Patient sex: F
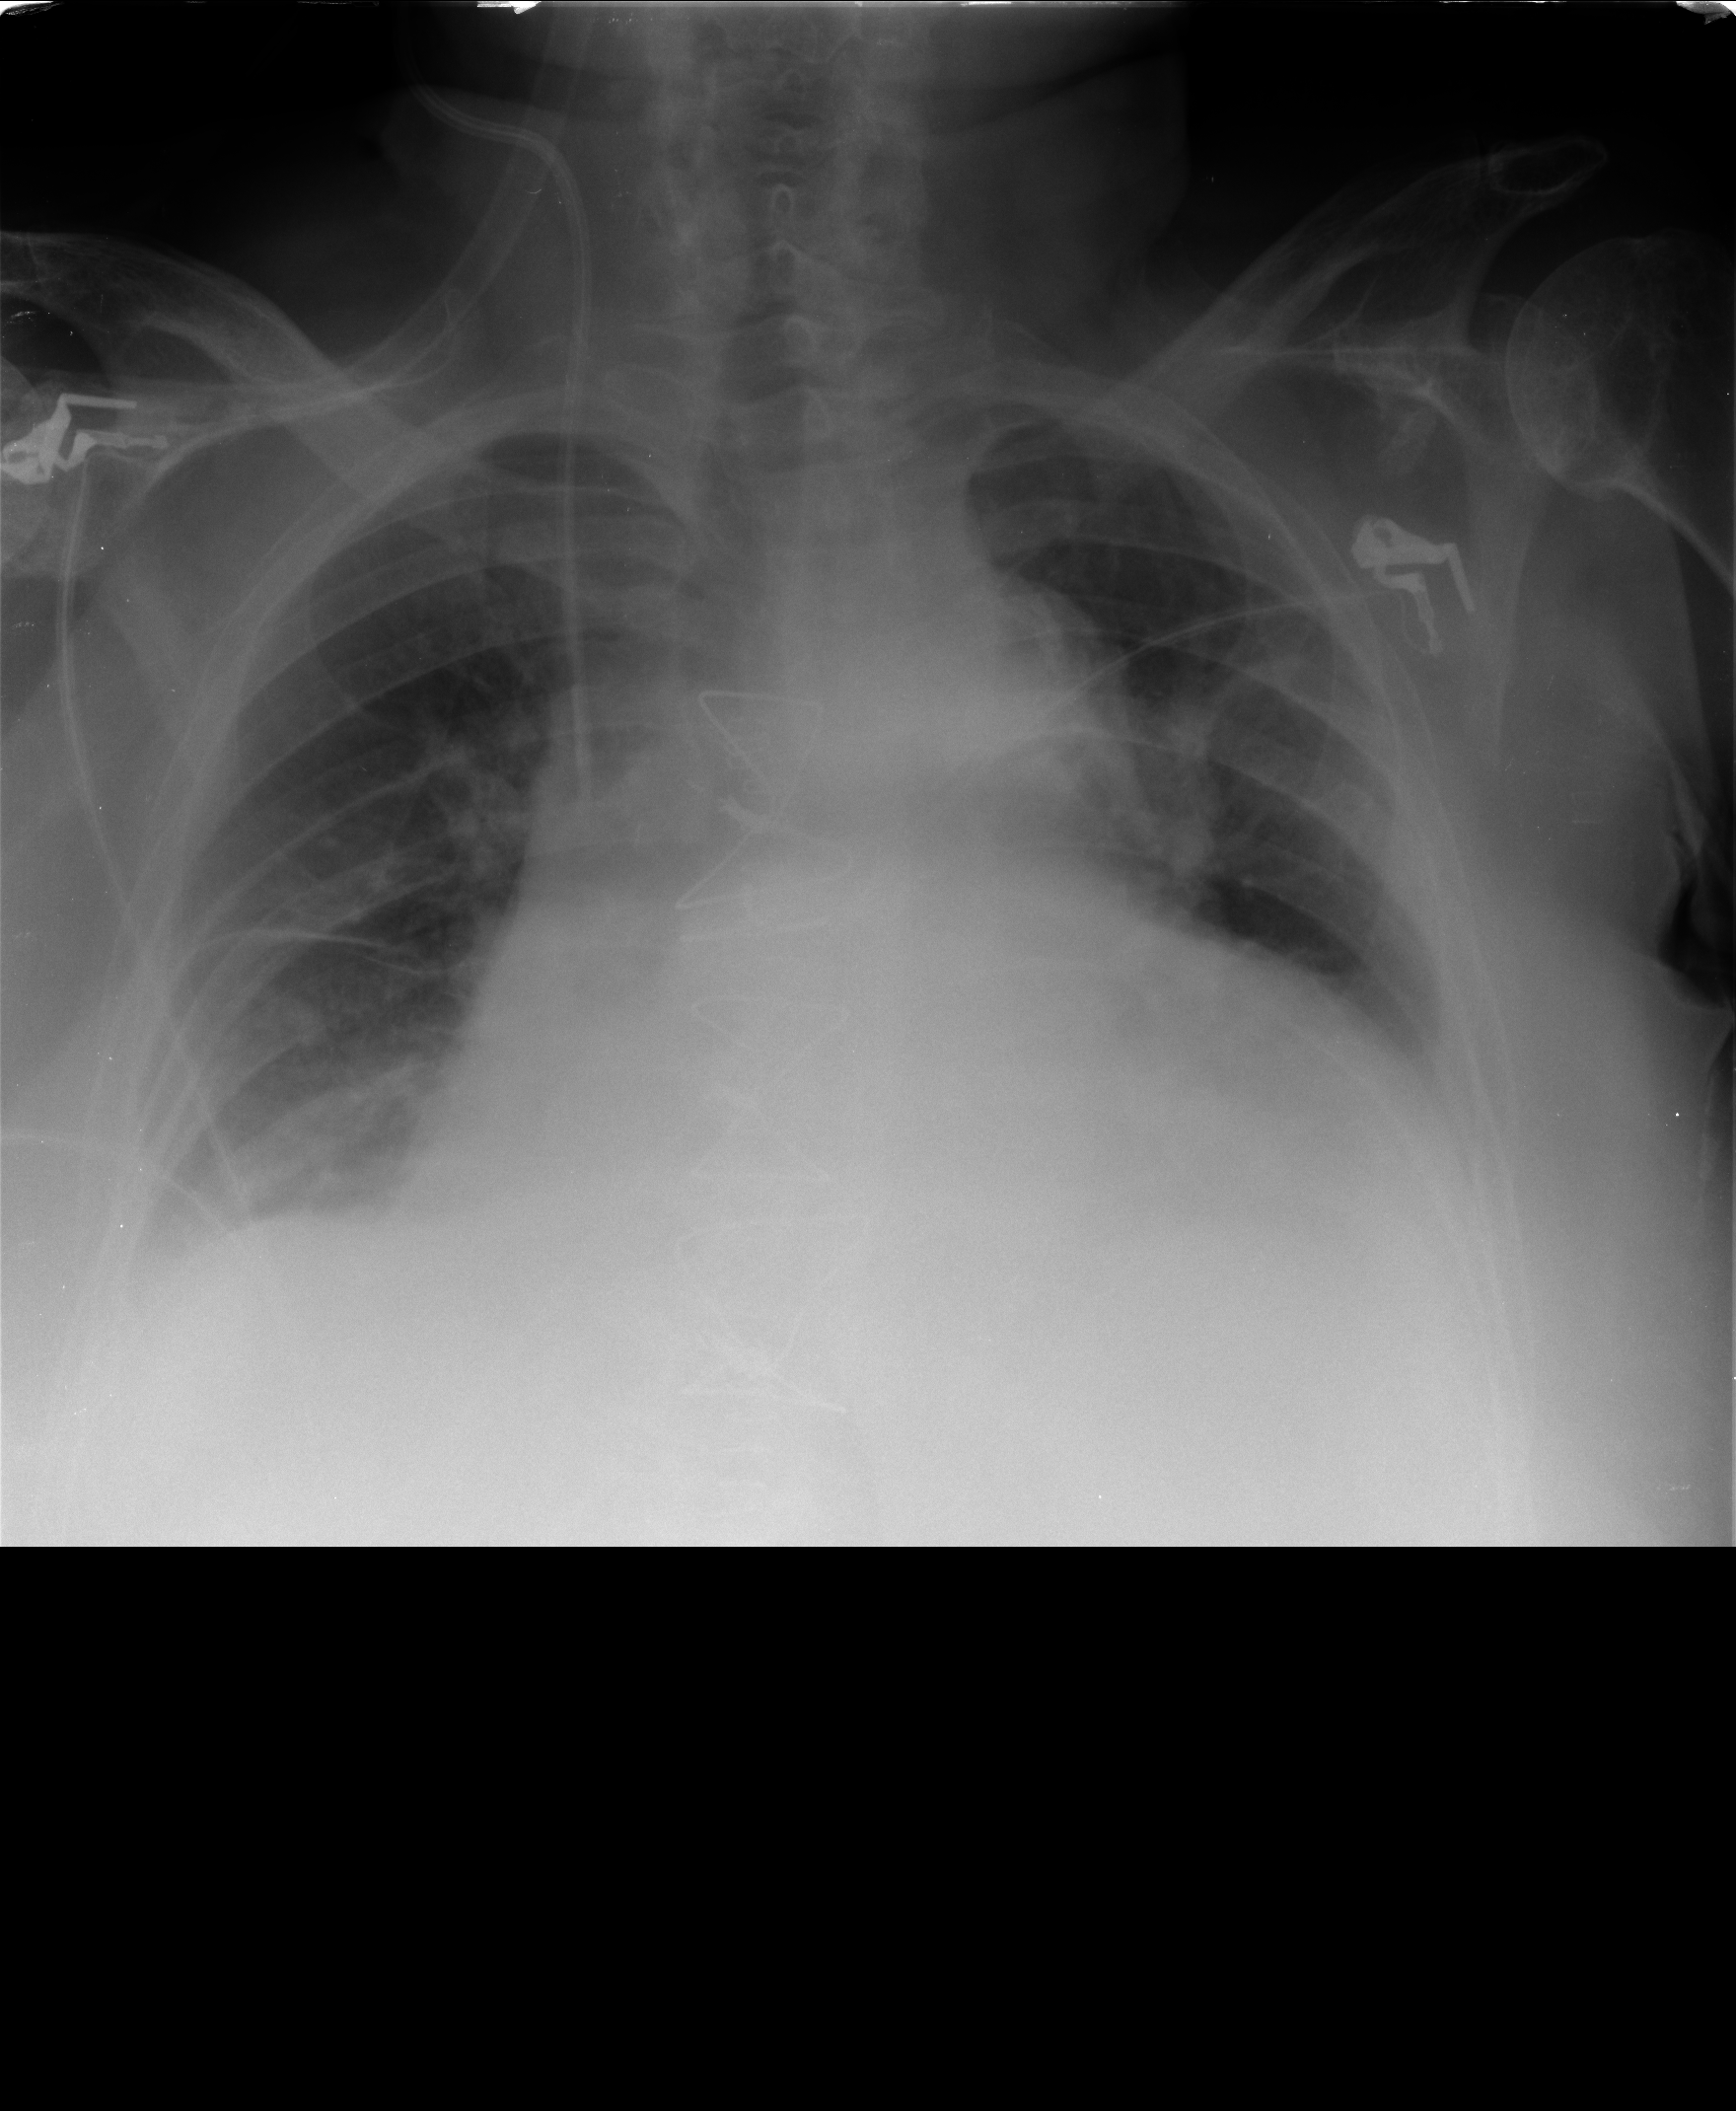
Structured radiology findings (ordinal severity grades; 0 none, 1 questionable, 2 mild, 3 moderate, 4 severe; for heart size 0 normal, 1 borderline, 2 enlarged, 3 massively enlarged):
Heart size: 3
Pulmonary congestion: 1
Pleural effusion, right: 2
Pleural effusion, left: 2
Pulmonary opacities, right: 2
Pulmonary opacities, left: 1
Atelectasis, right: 2
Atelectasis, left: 2